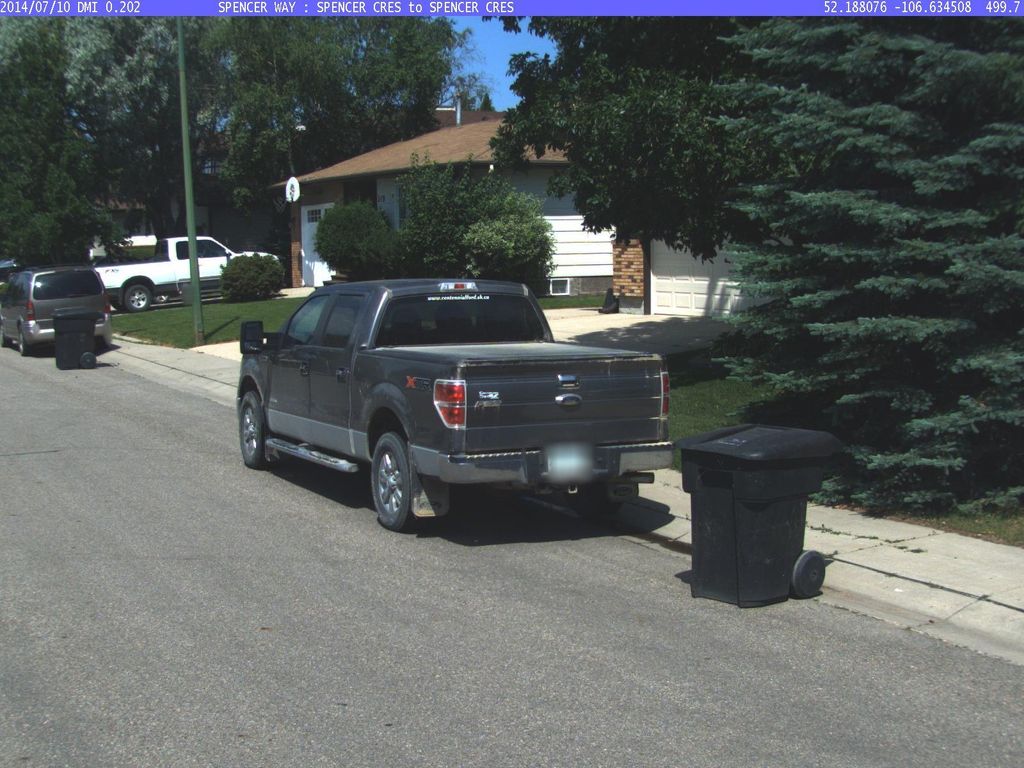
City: saskatoon